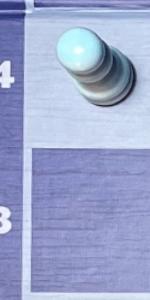
Label: Empty